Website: home-depot
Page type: payment
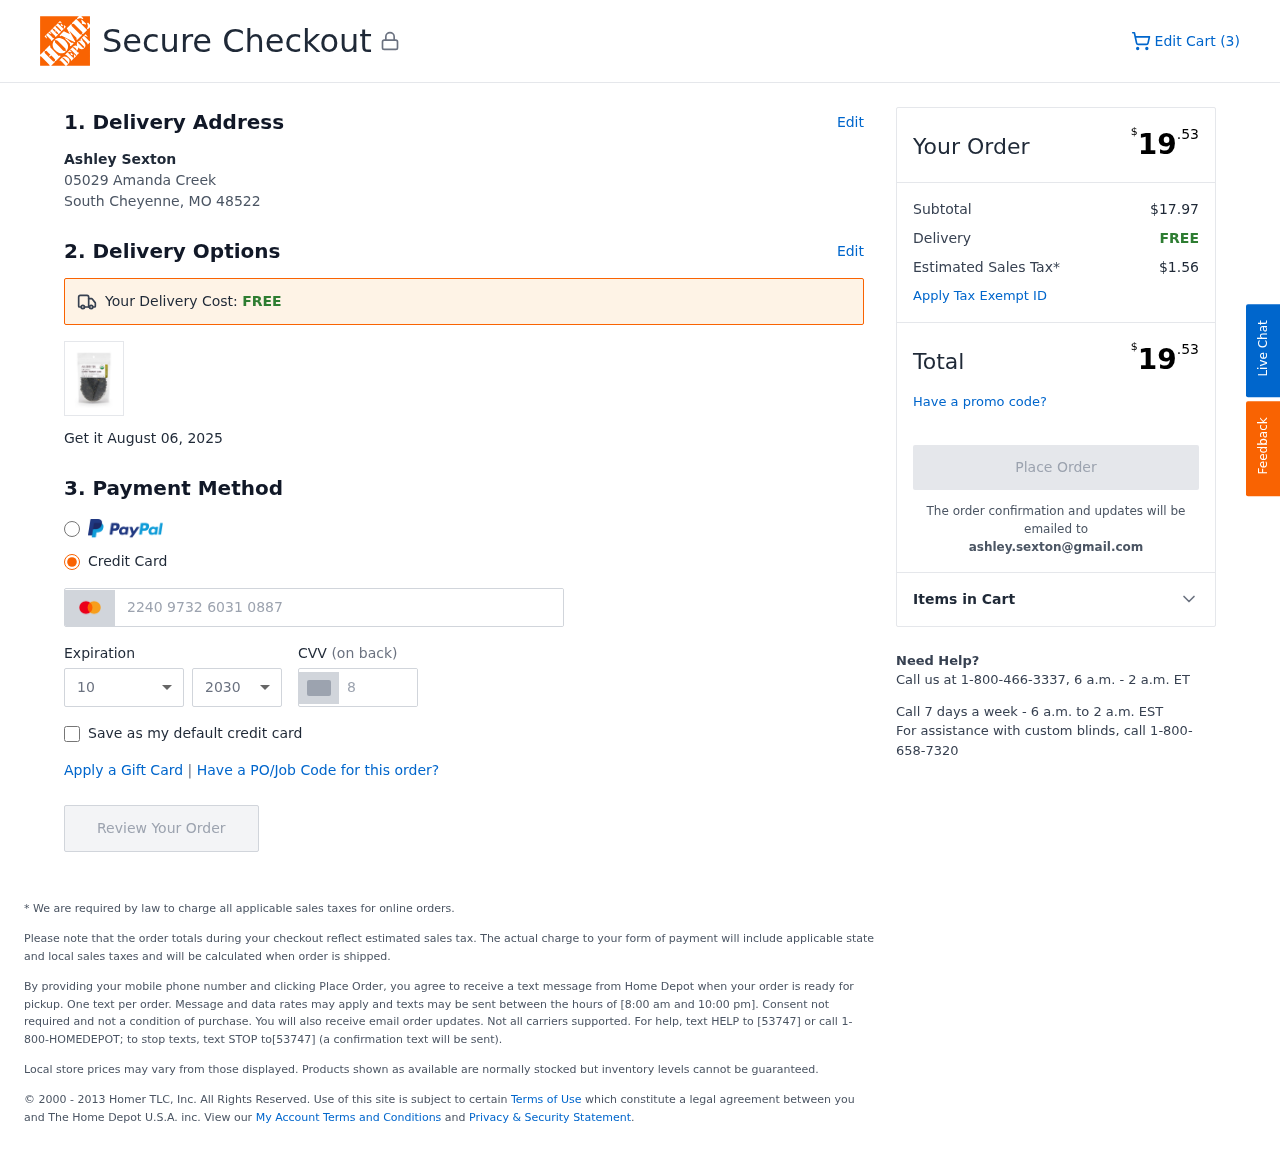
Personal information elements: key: PII_CARD_CVV
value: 870
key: PII_CARD_EXPIRY_MONTH
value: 10
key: PII_CARD_EXPIRY_YEAR
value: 30
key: PII_CARD_NUMBER
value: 2240 9732 6031 0887
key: PII_CITY_STATE_ZIP
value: South Cheyenne, MO 48522
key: PII_EMAIL
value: ashley.sexton@gmail.com
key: PII_FULLNAME
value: Ashley Sexton
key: PII_STREET
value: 05029 Amanda Creek
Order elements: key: ORDER_NUM_ITEMS
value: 3
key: ORDER_DELIVERY_DATE
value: August 06, 2025
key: ORDER_TOTAL
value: $19.53
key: ORDER_SUBTOTAL
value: $17.97
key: ORDER_SHIPPING_COST
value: FREE
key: ORDER_TAX
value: $1.56